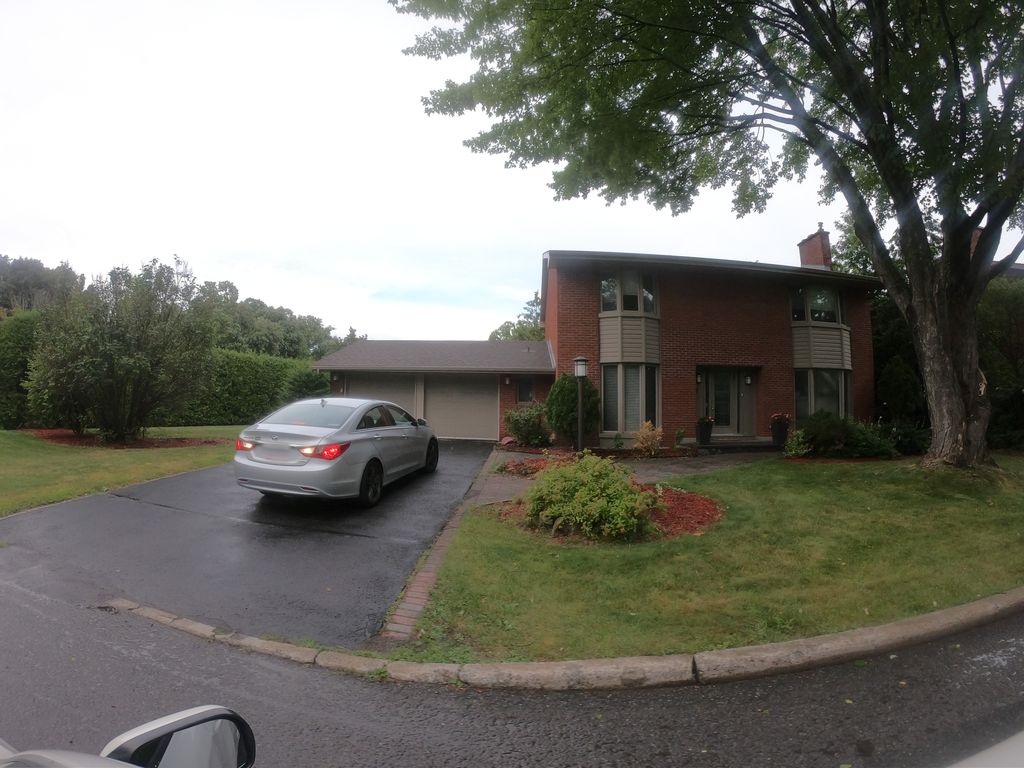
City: ottawa-gatineau